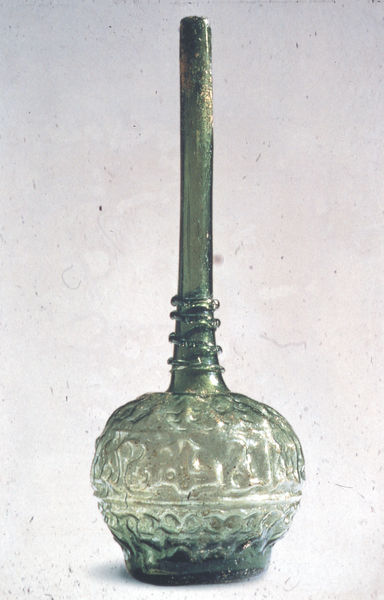
Titel: Flasche mit Inschrift aus Westasien (Iran?) (Islam)
Standort: London
Institution: Victoria & Albert Museum
Schlagwörter: blau, dunkel, schatten, wasser, weiß, grün, blume, blumen, geschwungen, glas, hintergrund, licht, türkis, muster, ornament, alt, flasche, lang, hals, spiegelung, schlank, boden, gold, schnur, rund, krug, vase, apfel, relief, farbig, schrift, blumenvase, stab, linien, wein, dick, einfach, jugendstil, handarbeit, reflexe, dekor, ornamente, verzierung, faden, kordel, stil, bauch, transparent, fein, hoch, foto, fotografie, photographie, gemustert, stiel, becher, gefäß, antike, fuss, orient, orientalisch, form, kreise, schlange, kugel, kunst, weisser hintergrund, gedreht, photo, senkrecht, verziert, kunstgewerbe, karaffe, arabisch, kristall, antik, durchsichtig, pfeiffe, drehung, objekt, spiralen, spirale, entwicklung, geblasen, arabien, islam, behälter, antiquität, fot, trinkgefäss, symbole, römisch, fadenauflage, bauchig, mundgeblasen, rohr, glasbläserei, verziehrung, halsring, flasch, gefäs, bleikristall, flaschenhals, ringel, flaschenbauch, langer hals, geblasenes glas, langhals, medizinflasche, naher ostern, phalisch, wasserpfeiffe, veränderung, dotografie, klas, doto, spirlen, unsauber, blumenvas, grüne karaffe, verschwommene glas